Question: I'm trying to get just one legend with shape that have the same color as the graph but it is just in black color:
'''
type1 <-c("tmax","tmax","tmax","tmin","tmin","tmin","tmax","tmax","tmax","tmin","tmin","tmin")
station1 <-c("Anda","Anda","Anda","Anda","Anda","Anda","Mach","Mach","Mach","Mach","Mach","Mach")
date1 <-c(2001,2002,2003,2001,2002,2003,2002,2003,2004,2002,2003,2004)
meanTemp1<-c(15,16,15.5,5,7,8,13,14,12,9,9,7)
data11 <- data.frame(type1,station1,date1,meanTemp1)
plot1<- ggplot(data11, aes(x=date1, y=meanTemp1,group = station1,colour=station1,shape=station1)) +
geom_line () + guides(colour=FALSE)+
geom_point() +
xlab("year") + ylab("degC") +
labs(shape = "Station")+
facet_wrap(~type1,scales = "free")+
theme(axis.text.x = element_text(angle = 60,hjust = 1))
plot1
'''

How can I get the legend fill with the same color as the graph instead of "black"?
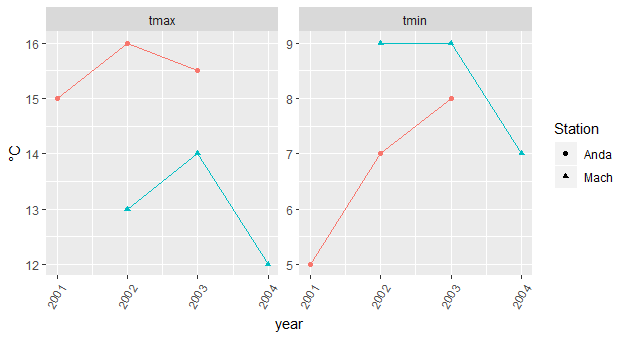
Answer: As you rename 'shape' legend in 'labs', you also need to rename 'colour' legends using the same name in order they get merge.
Instead of using 'guides(colour = FALSE)', you can pass in 'geom_line', the argument 'show.legend = FALSE' to remove the colored lines in the legend:
'''
plot1<- ggplot(data11, aes(x=date1, y=meanTemp1, group = station1,
colour=station1,
shape=station1)) +
geom_line (show.legend = FALSE) +
geom_point() +
xlab("year") + ylab("degC") +
labs(shape = "Station", colour = "Station")+
facet_wrap(~type1,scales = "free")+
theme(axis.text.x = element_text(angle = 60,hjust = 1))
plot1
'''
<URL>